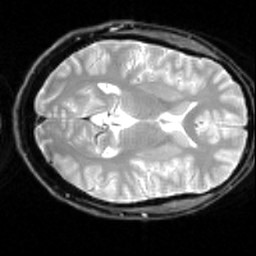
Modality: inplaneT2
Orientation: axial